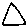
Label: triangle